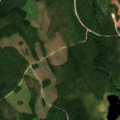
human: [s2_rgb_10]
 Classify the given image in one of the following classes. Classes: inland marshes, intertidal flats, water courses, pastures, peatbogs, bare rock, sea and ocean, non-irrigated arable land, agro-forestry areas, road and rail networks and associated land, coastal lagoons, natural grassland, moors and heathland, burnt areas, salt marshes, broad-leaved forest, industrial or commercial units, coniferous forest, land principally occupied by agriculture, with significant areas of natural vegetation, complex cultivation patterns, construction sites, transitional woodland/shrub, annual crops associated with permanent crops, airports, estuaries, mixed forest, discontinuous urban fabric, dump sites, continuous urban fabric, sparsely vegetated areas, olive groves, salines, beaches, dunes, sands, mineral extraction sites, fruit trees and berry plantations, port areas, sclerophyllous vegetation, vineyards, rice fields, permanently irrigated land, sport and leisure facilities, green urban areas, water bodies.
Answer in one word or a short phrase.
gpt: coniferous forest, transitional woodland/shrub